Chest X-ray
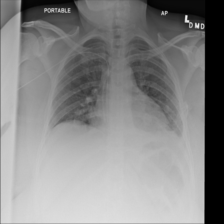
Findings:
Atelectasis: negative
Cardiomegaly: negative
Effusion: negative
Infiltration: negative
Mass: negative
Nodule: negative
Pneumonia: negative
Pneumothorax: negative
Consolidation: negative
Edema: negative
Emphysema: negative
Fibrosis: negative
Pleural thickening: negative
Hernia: negative